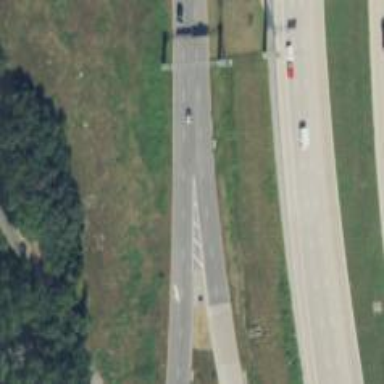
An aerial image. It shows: Frontage road connected to primary link highway.